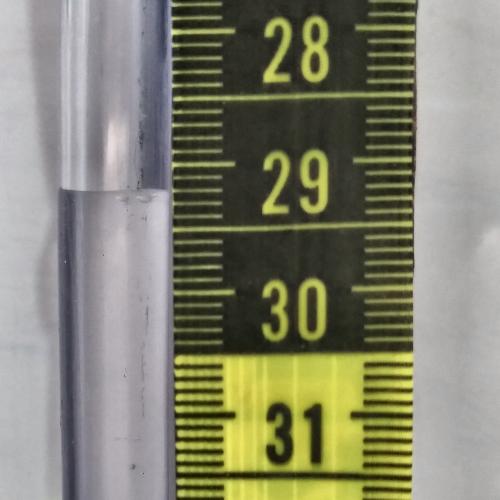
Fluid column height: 29.2 cm